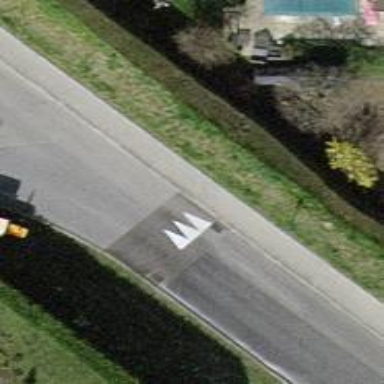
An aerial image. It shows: Traffic calming hump on the road.